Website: macys
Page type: delivery-shipping
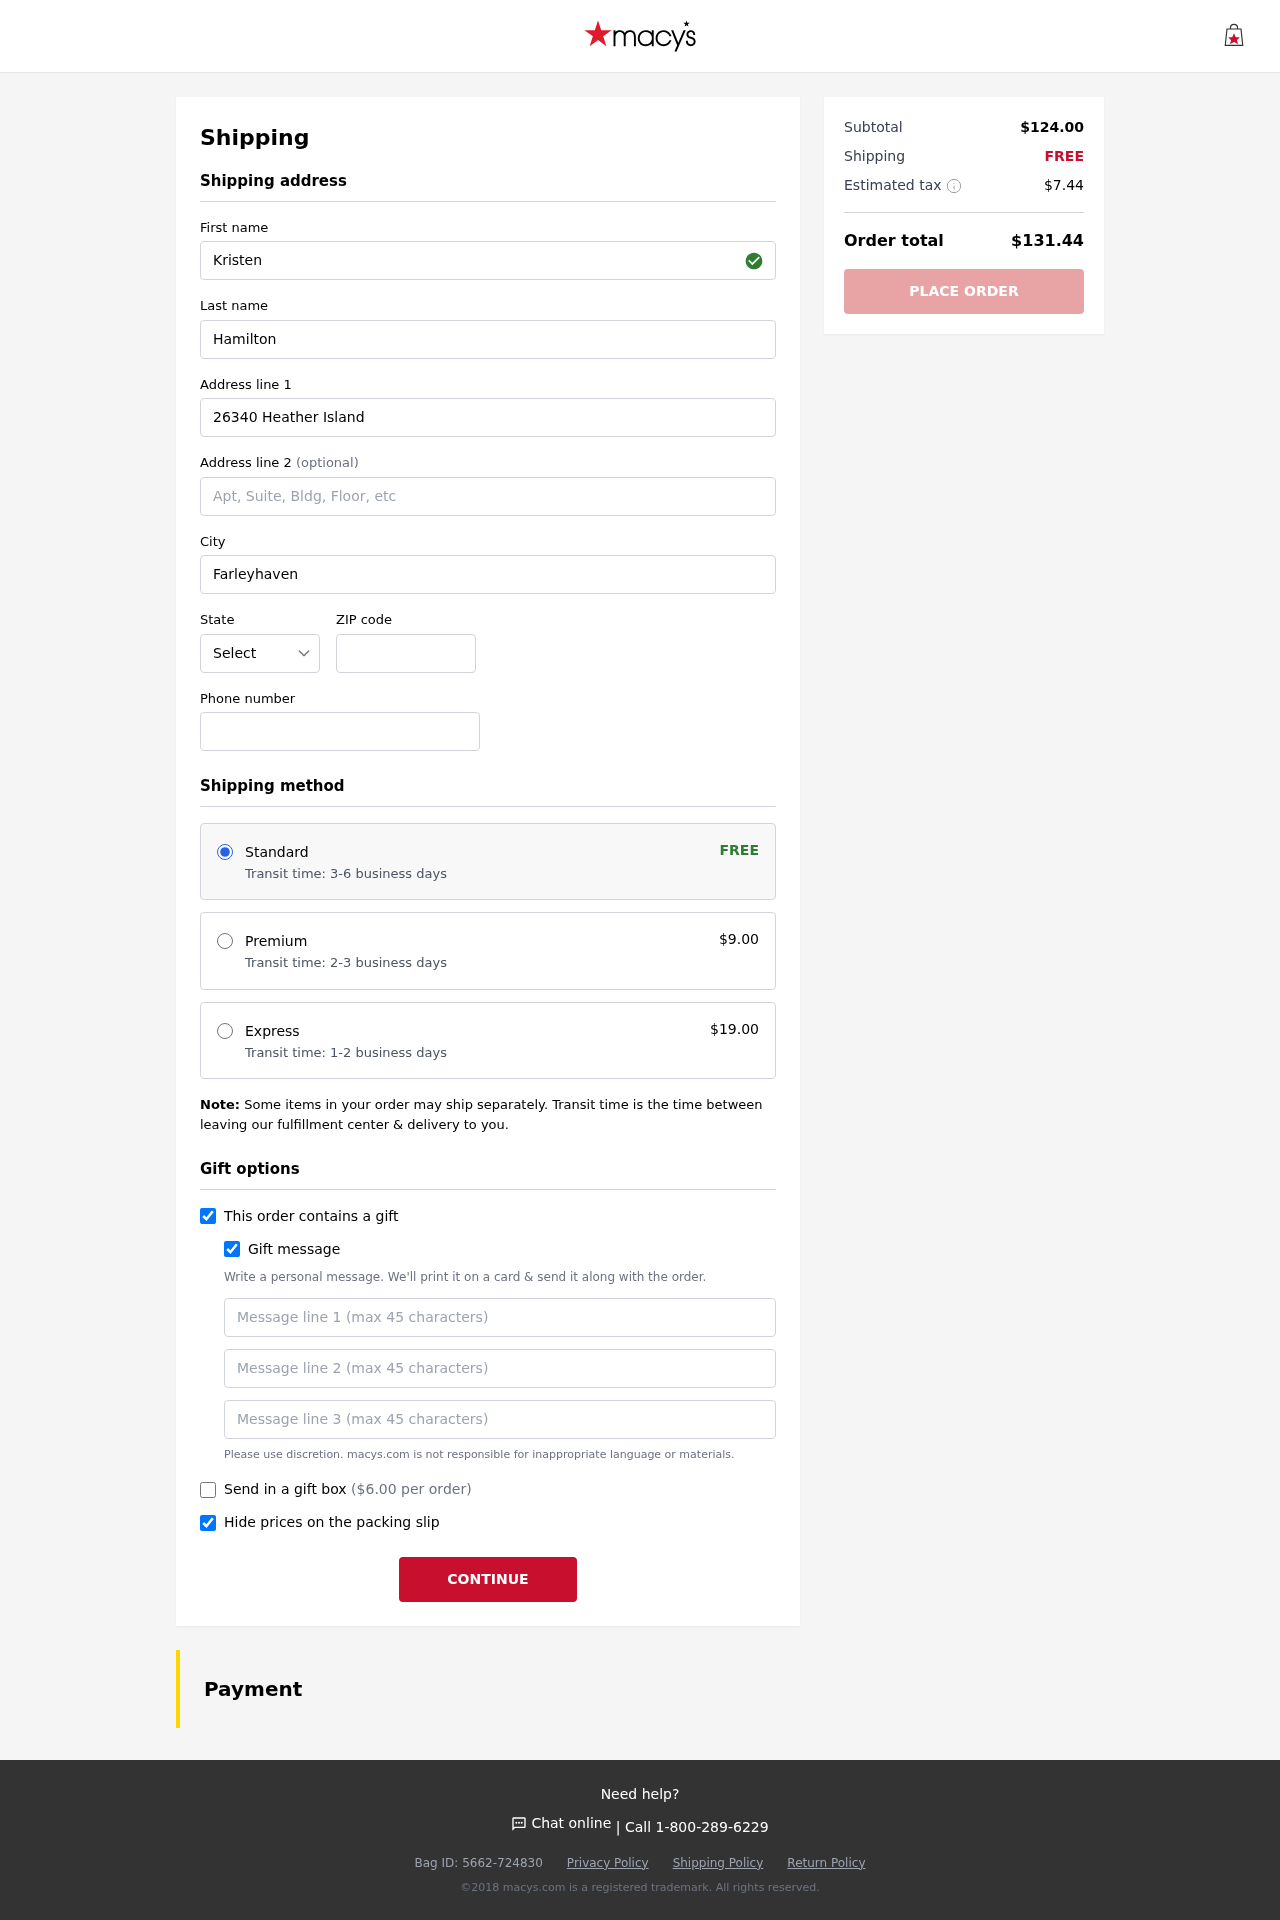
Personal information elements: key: PII_STATE_ABBR
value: RI
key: PII_FIRSTNAME
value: Kristen
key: PII_LASTNAME
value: Hamilton
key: PII_STREET
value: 26340 Heather Island
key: PII_CITY
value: Farleyhaven
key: PII_POSTCODE
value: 52492
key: PII_PHONE
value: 8838430277
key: PII_GIFT_MESSAGE
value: Happy housewarming, Linda! I thought this rug would be the perfect touch to make your new space feel even cozier. Can’t wait to see how it brings everything together!
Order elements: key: ORDER_SHIPPING_STANDARD
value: Transit time: 3-6 business days
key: ORDER_SHIPPING_COST
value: FREE
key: ORDER_SHIPPING_PREMIUM
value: Transit time: 2-3 business days
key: ORDER_SHIPPING_PREMIUM_PRICE
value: $9.00
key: ORDER_SHIPPING_EXPRESS
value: Transit time: 1-2 business days
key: ORDER_SHIPPING_EXPRESS_PRICE
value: $19.00
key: ORDER_GIFT_BOX_PRICE
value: ($6.00 per order)
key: ORDER_SUBTOTAL
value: $124.00
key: ORDER_SHIPPING_COST2
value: FREE
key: ORDER_TAX
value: $7.44
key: ORDER_TOTAL
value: $131.44